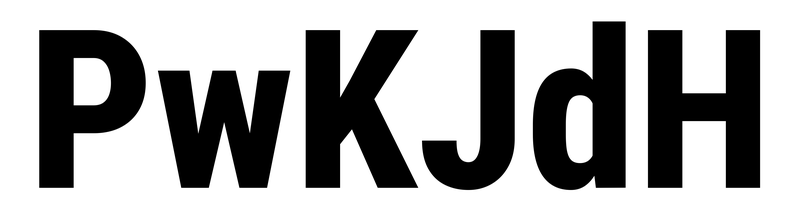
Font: Roboto_Condensed_ExtraBold